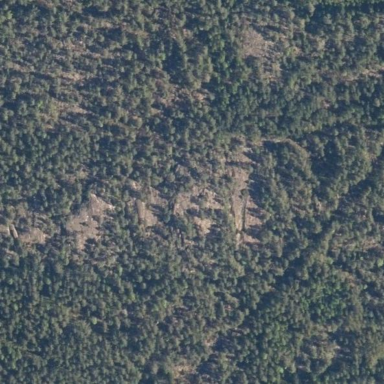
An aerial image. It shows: Landscape dominated by bare rock.